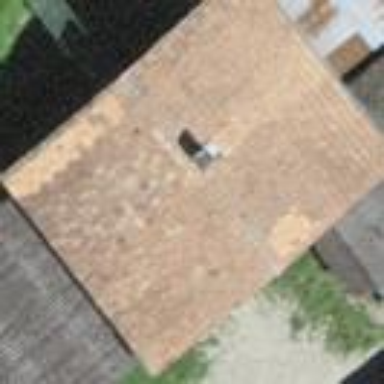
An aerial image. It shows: Shed.